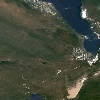
Label: land